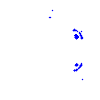
Particle: electron